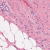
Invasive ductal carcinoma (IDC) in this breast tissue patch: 0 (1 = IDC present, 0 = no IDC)